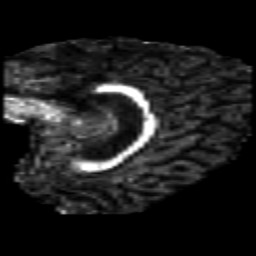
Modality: FA
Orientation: sagittal
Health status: healthy
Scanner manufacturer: philips
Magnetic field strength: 3 T
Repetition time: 6.964 s
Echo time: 0.092 s